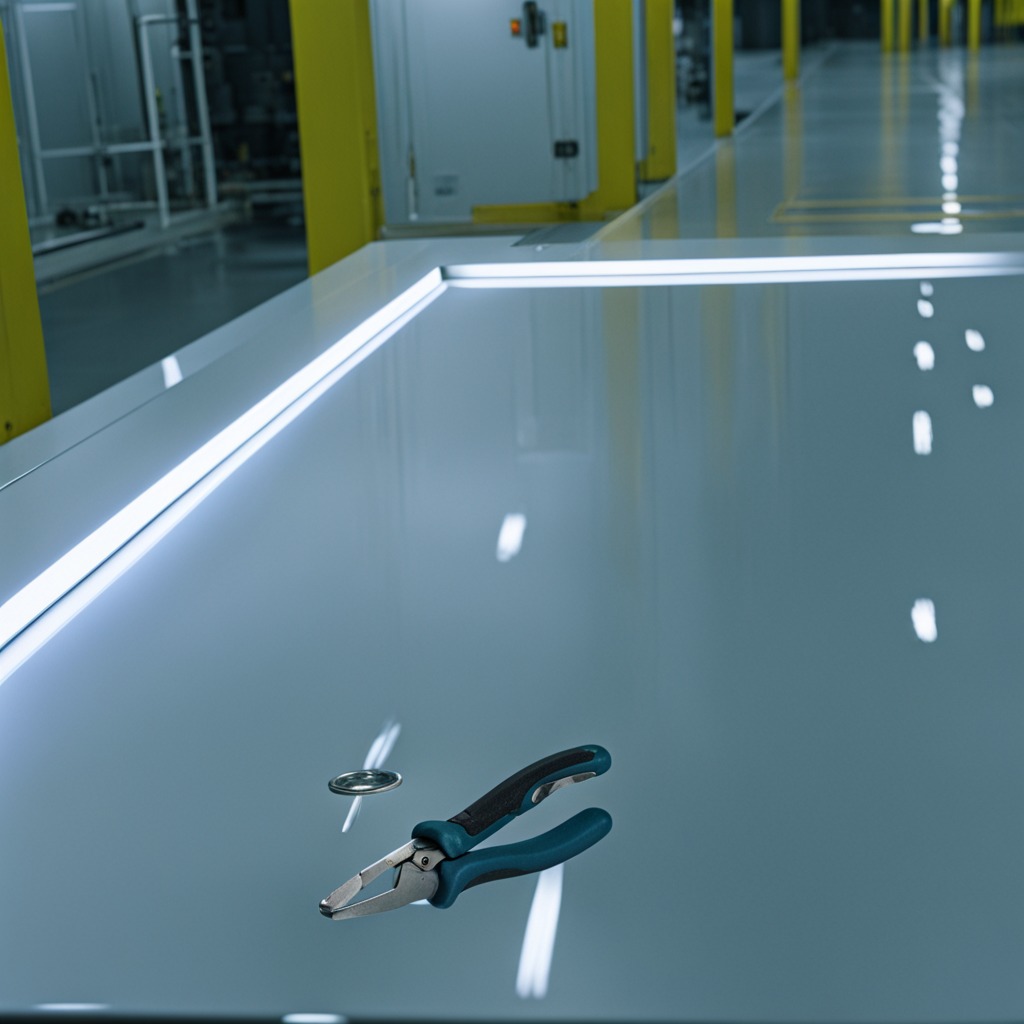
A plier is lying on the table in the ship maintenance bay.